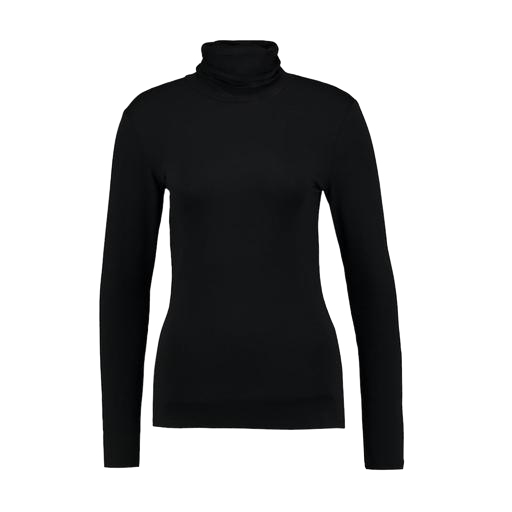
black polo-neck top, black turtleneck, black long-sleeved jersey top, white background